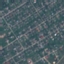
Land use / land cover class: Residential